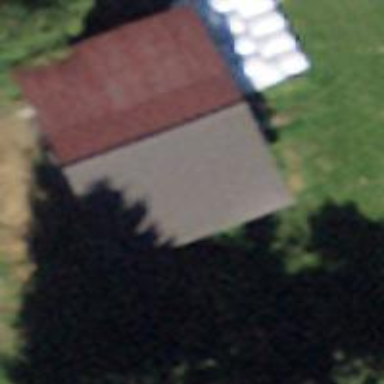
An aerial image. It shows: Barn.